Question: I developed an application for iPhone. I have ported this same app to iPad.
All the views are working perfectly.
But the date pickers have a long dark back ground around them.
It doesn't change even I changed size in size inspector of IB
How should i remove this dark spot?

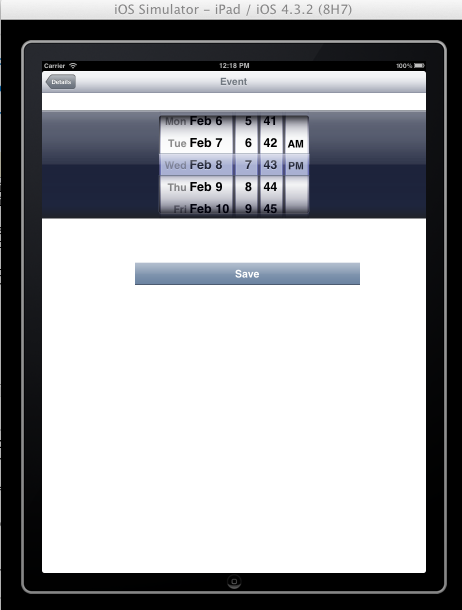
Answer: Problem solved..
- By Un check the 'Auto Resize Subview' in attribute inspector.
In Interface Builder